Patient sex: M
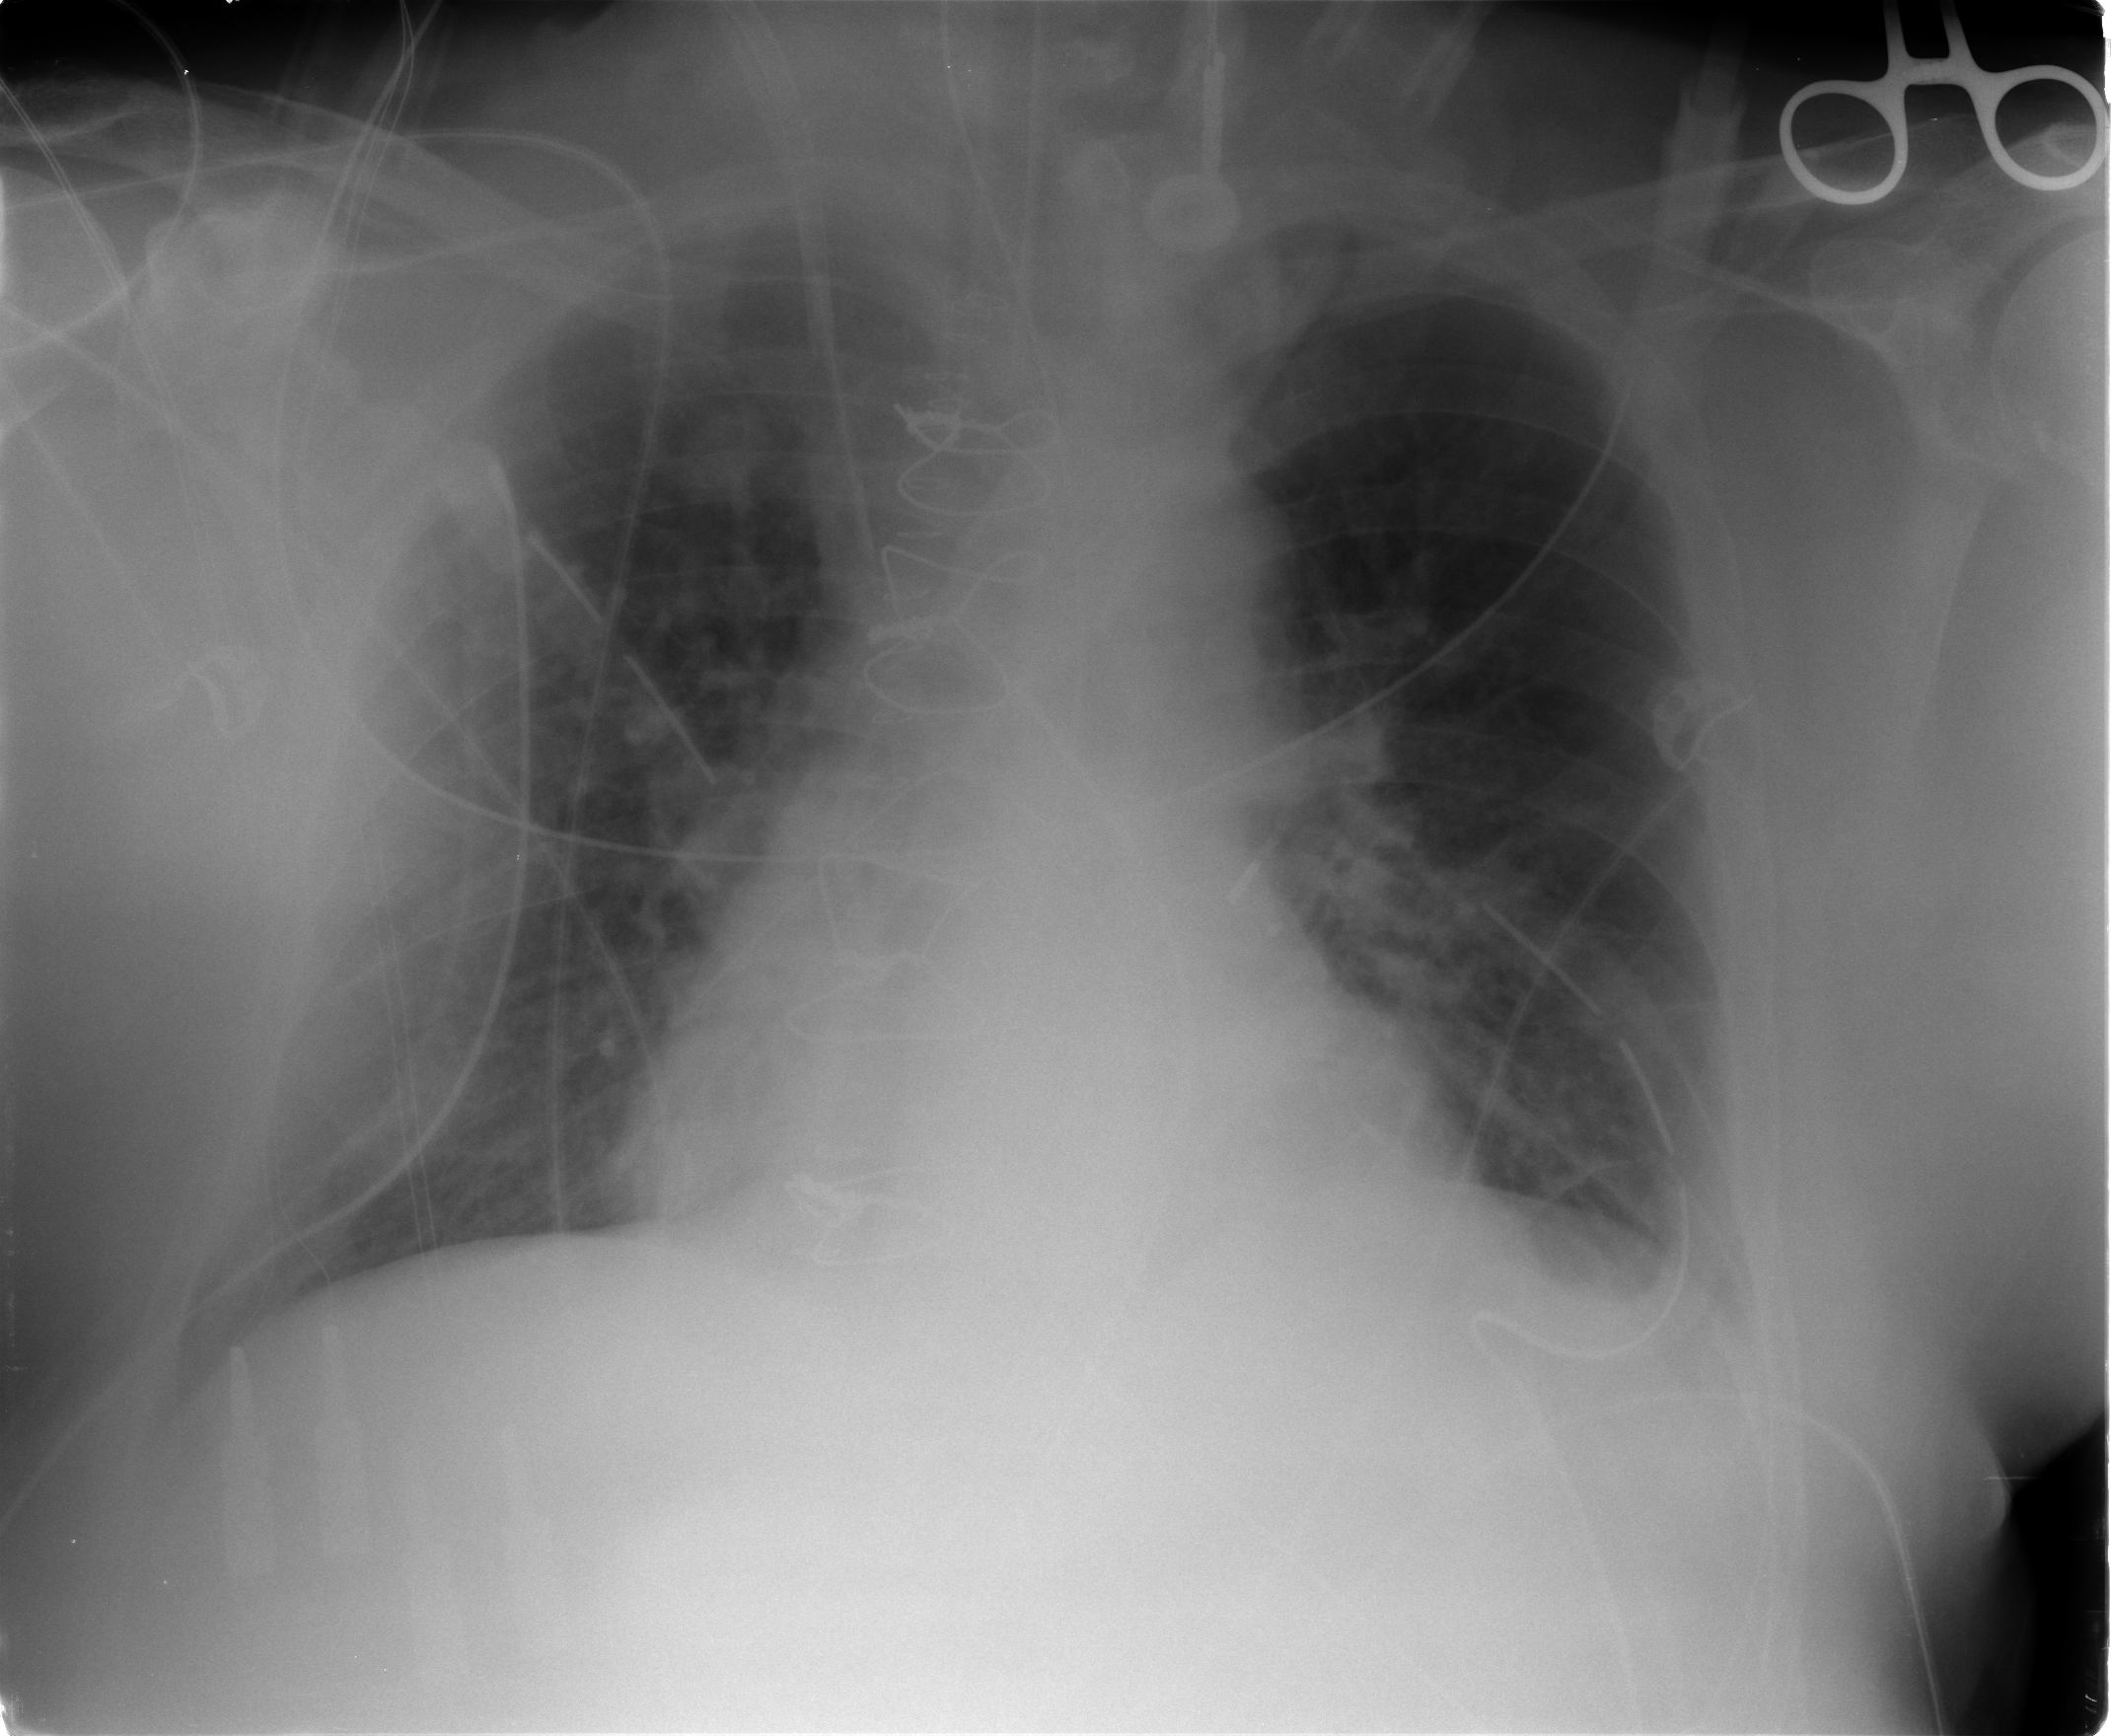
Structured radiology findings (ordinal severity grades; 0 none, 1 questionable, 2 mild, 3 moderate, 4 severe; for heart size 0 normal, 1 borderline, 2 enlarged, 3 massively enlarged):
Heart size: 2
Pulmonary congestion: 2
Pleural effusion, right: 0
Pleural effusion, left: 1
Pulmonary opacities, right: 2
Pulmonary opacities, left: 2
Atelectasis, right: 1
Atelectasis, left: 1